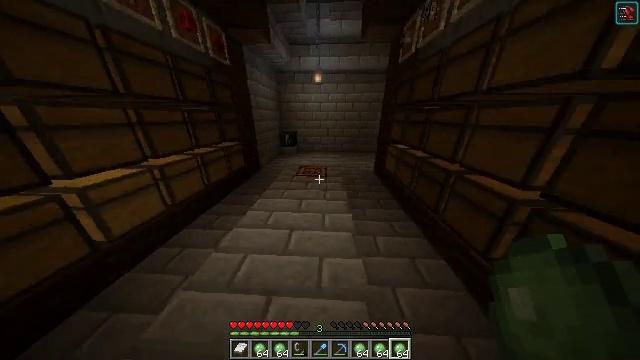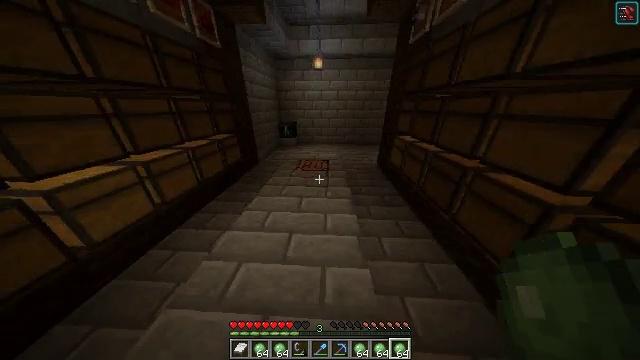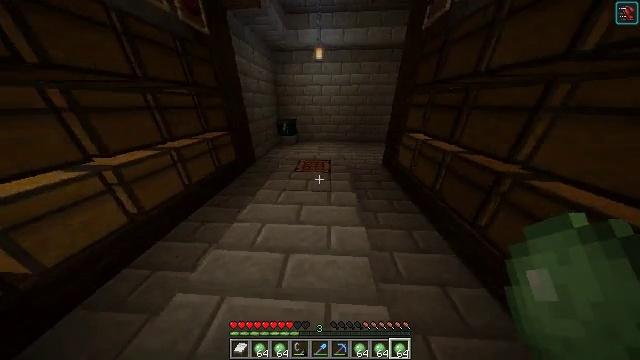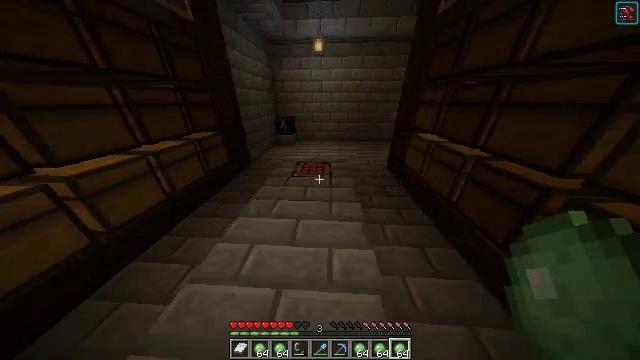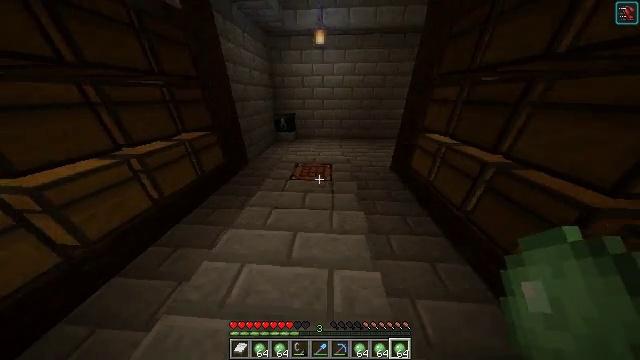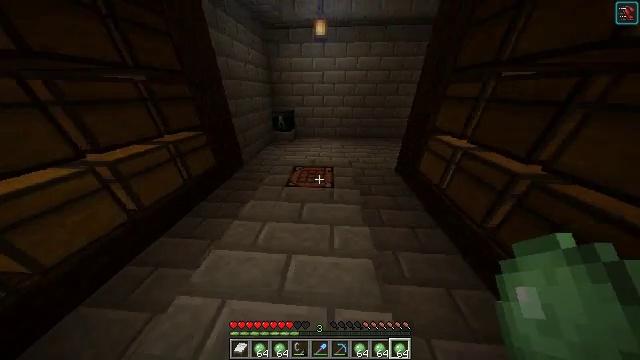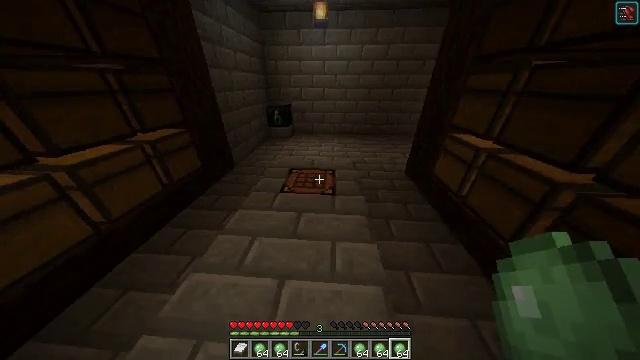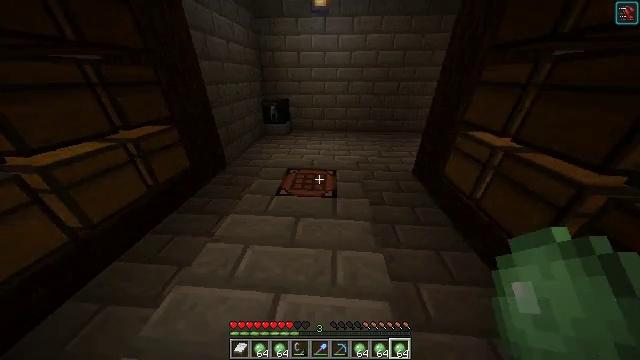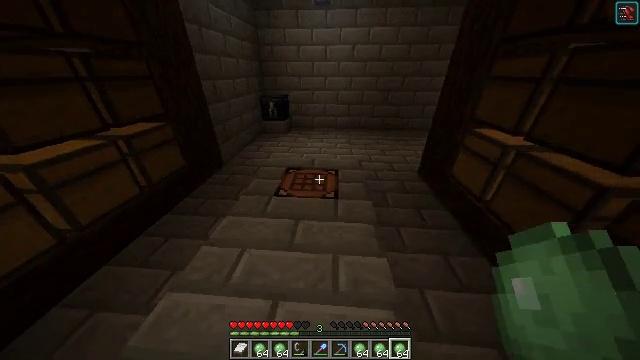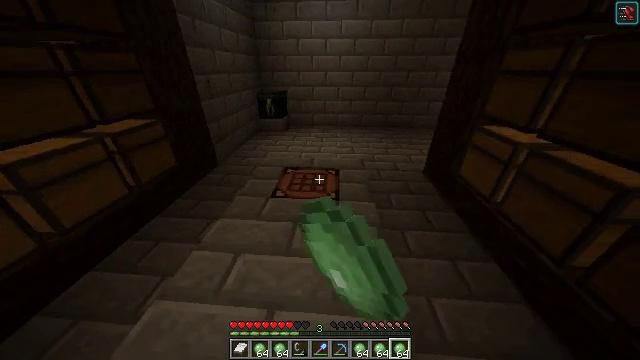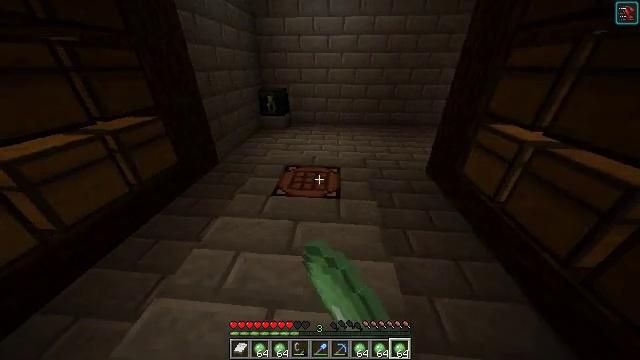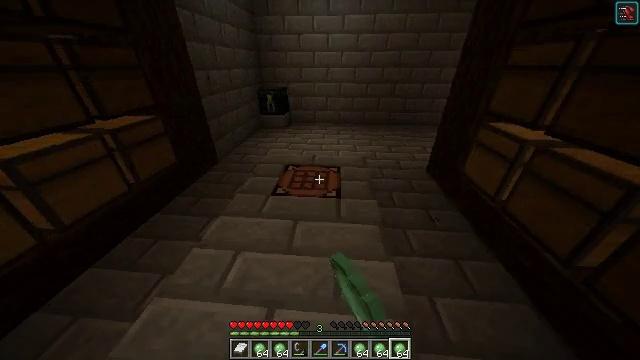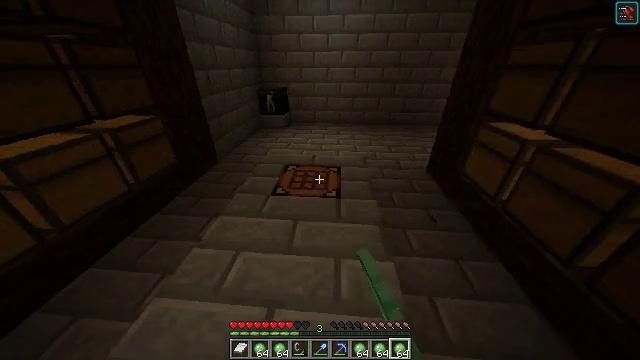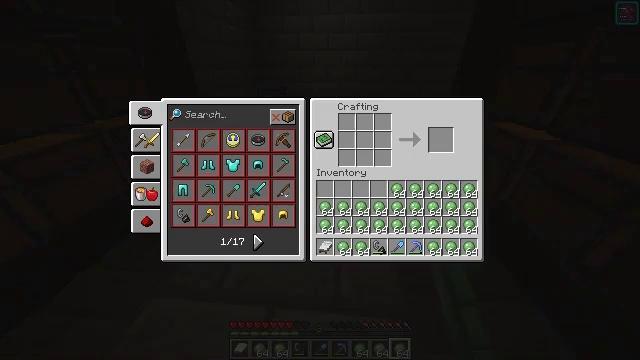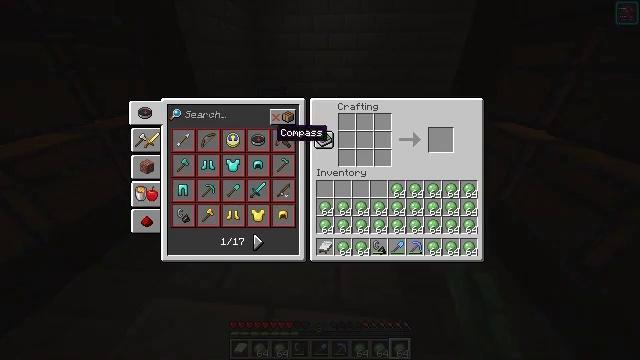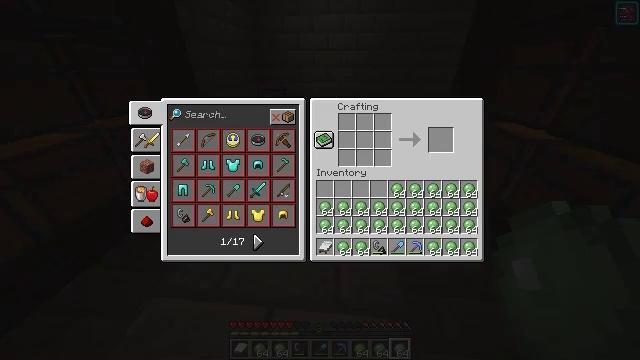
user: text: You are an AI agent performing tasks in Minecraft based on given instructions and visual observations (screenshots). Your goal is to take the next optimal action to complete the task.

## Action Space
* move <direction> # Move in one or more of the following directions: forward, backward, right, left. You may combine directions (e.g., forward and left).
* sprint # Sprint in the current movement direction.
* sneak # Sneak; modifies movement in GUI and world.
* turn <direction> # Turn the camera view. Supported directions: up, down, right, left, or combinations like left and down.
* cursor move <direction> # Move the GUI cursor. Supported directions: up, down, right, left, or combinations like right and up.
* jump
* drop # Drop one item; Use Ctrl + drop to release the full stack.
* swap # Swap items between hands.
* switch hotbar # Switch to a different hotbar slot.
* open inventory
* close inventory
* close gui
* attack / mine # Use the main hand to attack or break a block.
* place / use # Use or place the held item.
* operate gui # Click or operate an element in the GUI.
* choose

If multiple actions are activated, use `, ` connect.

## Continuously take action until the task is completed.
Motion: motion action
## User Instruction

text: Use the crafting table to craft a slime block.
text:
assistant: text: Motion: move forward, turn down
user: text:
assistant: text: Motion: move forward, turn down
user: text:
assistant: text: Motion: move forward
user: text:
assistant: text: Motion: move forward, turn down
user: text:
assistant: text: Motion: turn down
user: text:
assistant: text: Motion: no_op
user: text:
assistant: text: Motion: no_op
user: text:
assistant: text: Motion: use / place
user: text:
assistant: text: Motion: use / place
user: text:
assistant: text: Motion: use / place
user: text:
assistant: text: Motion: no_op
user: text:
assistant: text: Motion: no_op
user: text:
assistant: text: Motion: cursor move left, open gui
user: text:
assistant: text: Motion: cursor move left and up
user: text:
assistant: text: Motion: cursor move left and up
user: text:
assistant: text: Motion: cursor move left and up
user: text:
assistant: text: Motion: no_op
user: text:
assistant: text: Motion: no_op
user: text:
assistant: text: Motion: operate gui
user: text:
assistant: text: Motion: operate gui
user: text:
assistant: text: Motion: no_op
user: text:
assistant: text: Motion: no_op
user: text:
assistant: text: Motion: no_op
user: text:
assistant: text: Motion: no_op
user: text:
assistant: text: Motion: no_op
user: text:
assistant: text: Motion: no_op
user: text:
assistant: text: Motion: no_op
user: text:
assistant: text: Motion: move back
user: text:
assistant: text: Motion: move back
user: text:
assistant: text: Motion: no_op